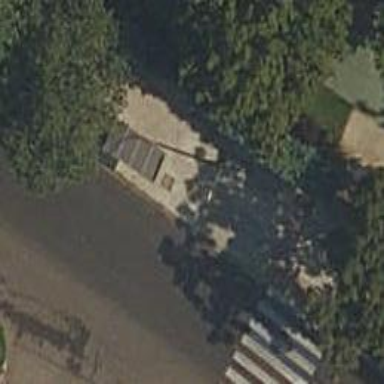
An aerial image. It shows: Bus stop with shelter. It is platform for public transport.